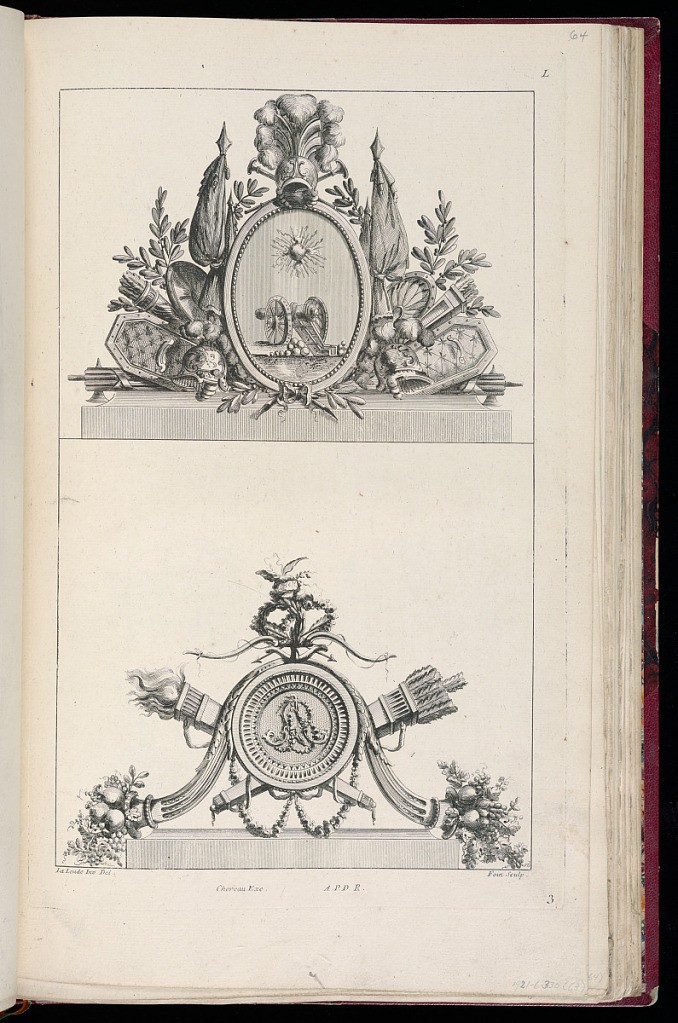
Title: Overdoor Designs
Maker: Richard de Lalonde, French, active 1780–96
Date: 1775-1788
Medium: Etching on off-white laid paper
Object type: Print
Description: Two overdoor designs. The overdoor on top features an oval medallion with a cannon in the center, and a plumed helmet above. Around the medallion are attributes of war, including flags, arrows, quivers, and shields. The overdoor below has a round medallion with a monogram made of flowers and scrolls, with a wreath with two doves above it, and a torch and quiver behind. The plate is signed and numbered.